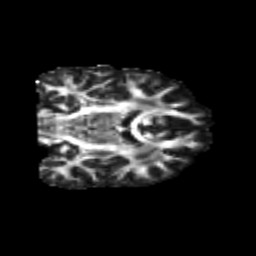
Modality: FA
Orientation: coronal
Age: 25
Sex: male
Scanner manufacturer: siemens
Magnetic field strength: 3 T
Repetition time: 1.8 s
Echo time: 0.07 s